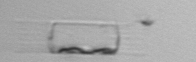
Label: Skeletonema